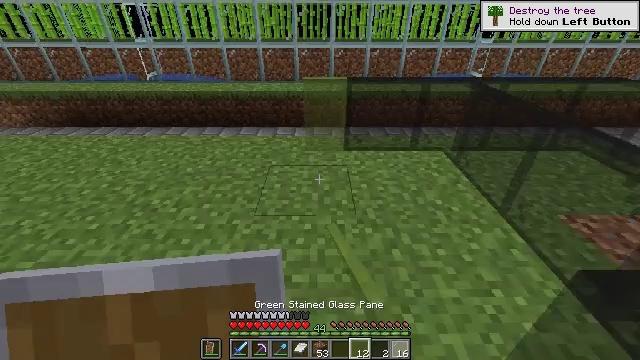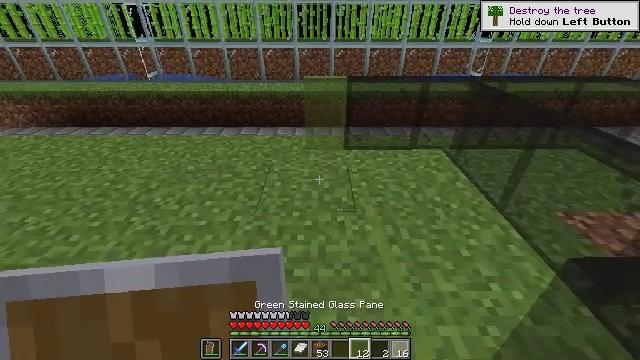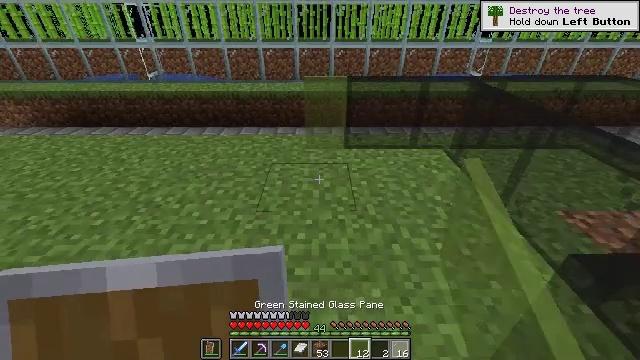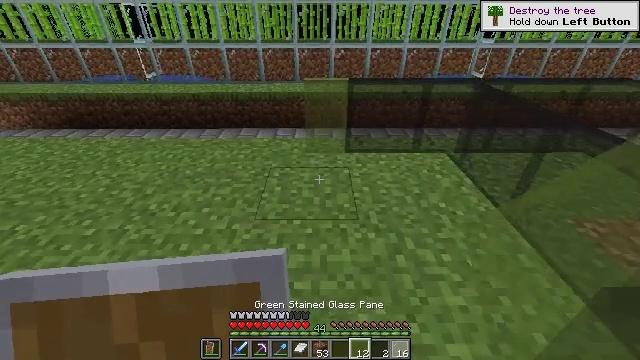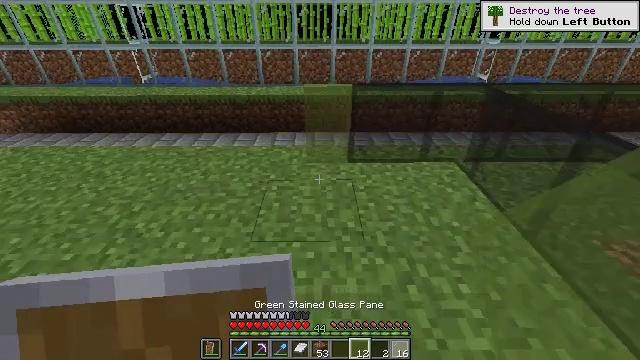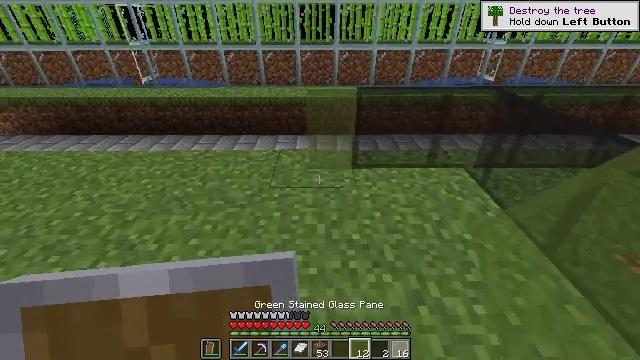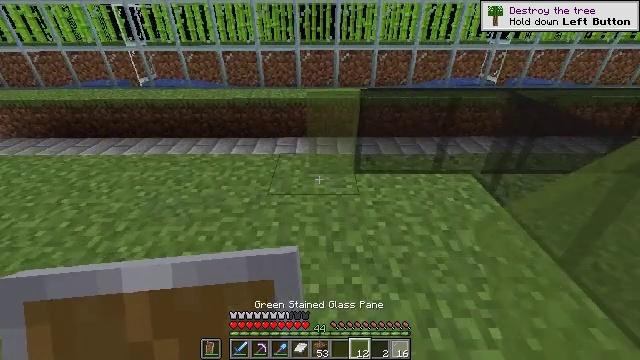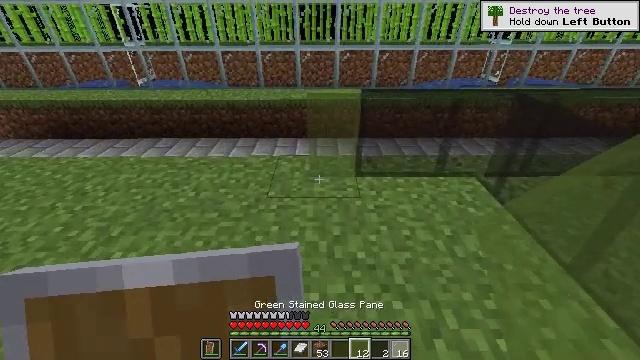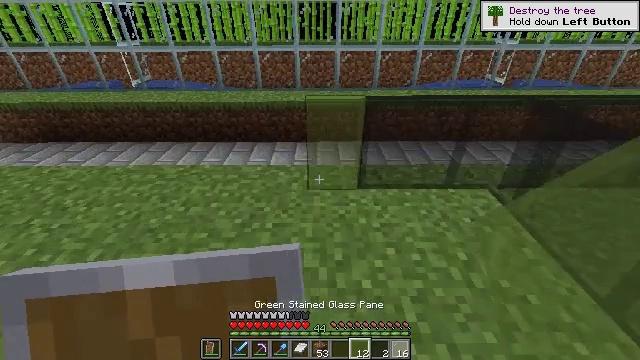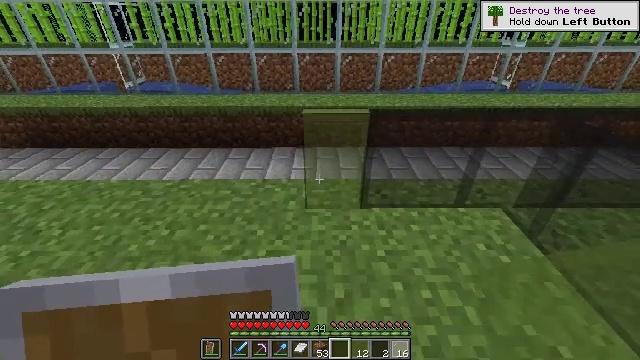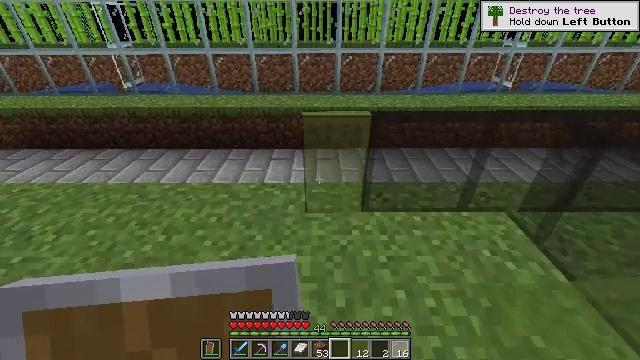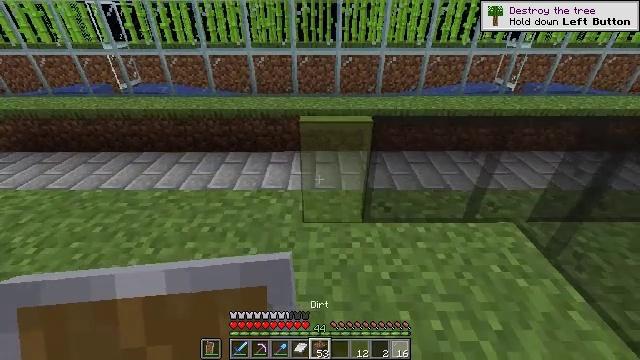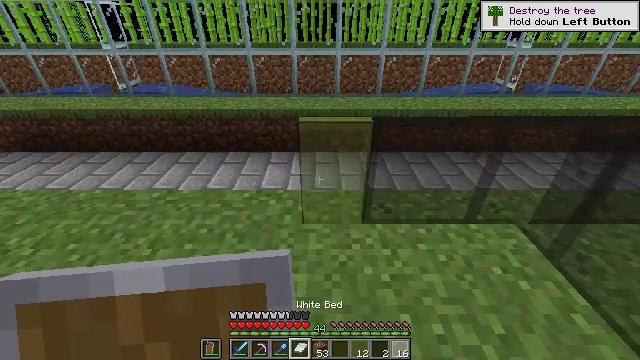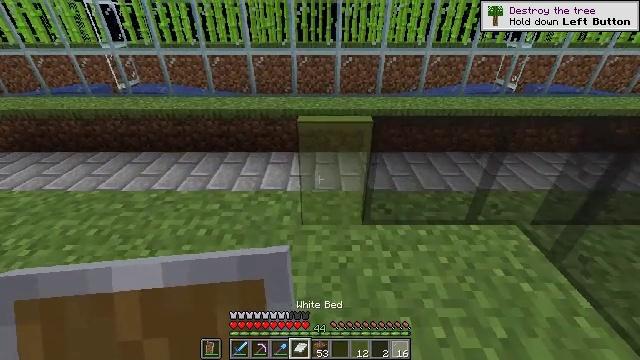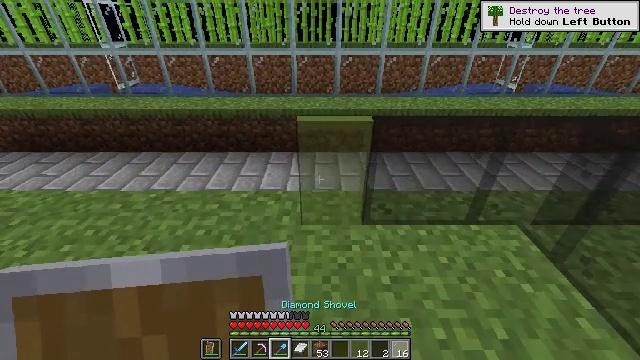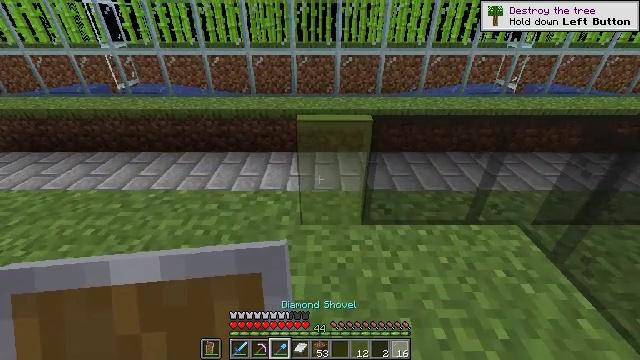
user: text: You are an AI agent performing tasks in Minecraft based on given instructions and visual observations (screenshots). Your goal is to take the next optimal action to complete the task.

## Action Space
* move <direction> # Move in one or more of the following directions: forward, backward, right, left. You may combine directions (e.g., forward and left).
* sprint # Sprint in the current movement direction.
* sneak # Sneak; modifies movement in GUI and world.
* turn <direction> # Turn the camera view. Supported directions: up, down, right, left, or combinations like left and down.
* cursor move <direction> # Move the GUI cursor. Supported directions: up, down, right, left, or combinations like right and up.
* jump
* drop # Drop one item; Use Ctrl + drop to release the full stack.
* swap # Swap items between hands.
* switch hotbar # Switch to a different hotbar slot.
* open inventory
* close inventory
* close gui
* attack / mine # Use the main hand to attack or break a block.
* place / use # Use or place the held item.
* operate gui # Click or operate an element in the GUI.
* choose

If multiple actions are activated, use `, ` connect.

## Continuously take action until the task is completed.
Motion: motion action
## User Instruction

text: Smash the green stained glass pane to retrieve it.
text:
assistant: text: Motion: no_op
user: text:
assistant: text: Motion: move forward
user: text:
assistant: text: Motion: move forward
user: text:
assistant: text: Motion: move forward
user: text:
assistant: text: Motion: move forward
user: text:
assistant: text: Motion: move forward
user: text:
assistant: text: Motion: move forward
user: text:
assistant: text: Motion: move forward
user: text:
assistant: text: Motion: move forward
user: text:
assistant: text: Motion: no_op
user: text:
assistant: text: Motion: no_op
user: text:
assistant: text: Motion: no_op
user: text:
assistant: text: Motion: no_op
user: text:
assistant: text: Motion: no_op
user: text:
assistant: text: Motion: no_op
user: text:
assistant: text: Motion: no_op
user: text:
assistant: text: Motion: no_op
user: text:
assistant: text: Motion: no_op
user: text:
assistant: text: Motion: no_op
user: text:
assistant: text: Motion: no_op
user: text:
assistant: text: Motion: no_op
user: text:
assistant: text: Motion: attack / mine
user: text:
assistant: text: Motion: attack / mine
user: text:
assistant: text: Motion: attack / mine
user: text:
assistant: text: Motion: attack / mine
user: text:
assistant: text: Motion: attack / mine
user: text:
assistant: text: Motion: attack / mine
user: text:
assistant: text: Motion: attack / mine
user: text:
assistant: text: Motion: attack / mine
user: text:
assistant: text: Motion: attack / mine